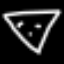
Label: diamond